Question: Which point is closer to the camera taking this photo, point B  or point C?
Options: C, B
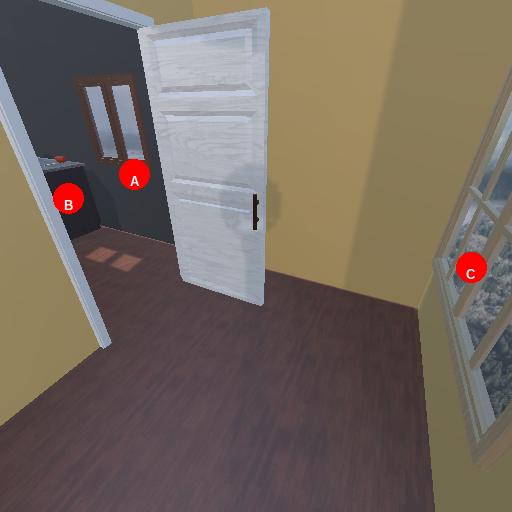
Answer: C